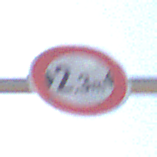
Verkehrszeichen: TatsaechlicheBreite2Komma3
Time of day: Midday
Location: Outdoor (Nature)
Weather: PartlyCloudy
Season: NotSpecified
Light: Natural